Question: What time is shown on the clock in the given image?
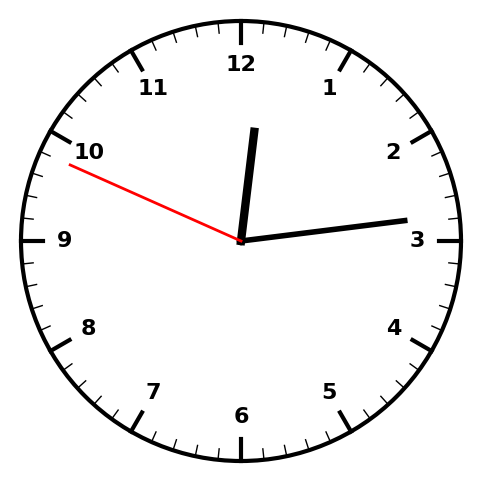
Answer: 12:13:49